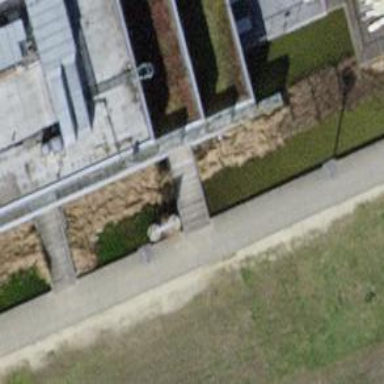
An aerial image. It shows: Path leading to bridge.